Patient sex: M
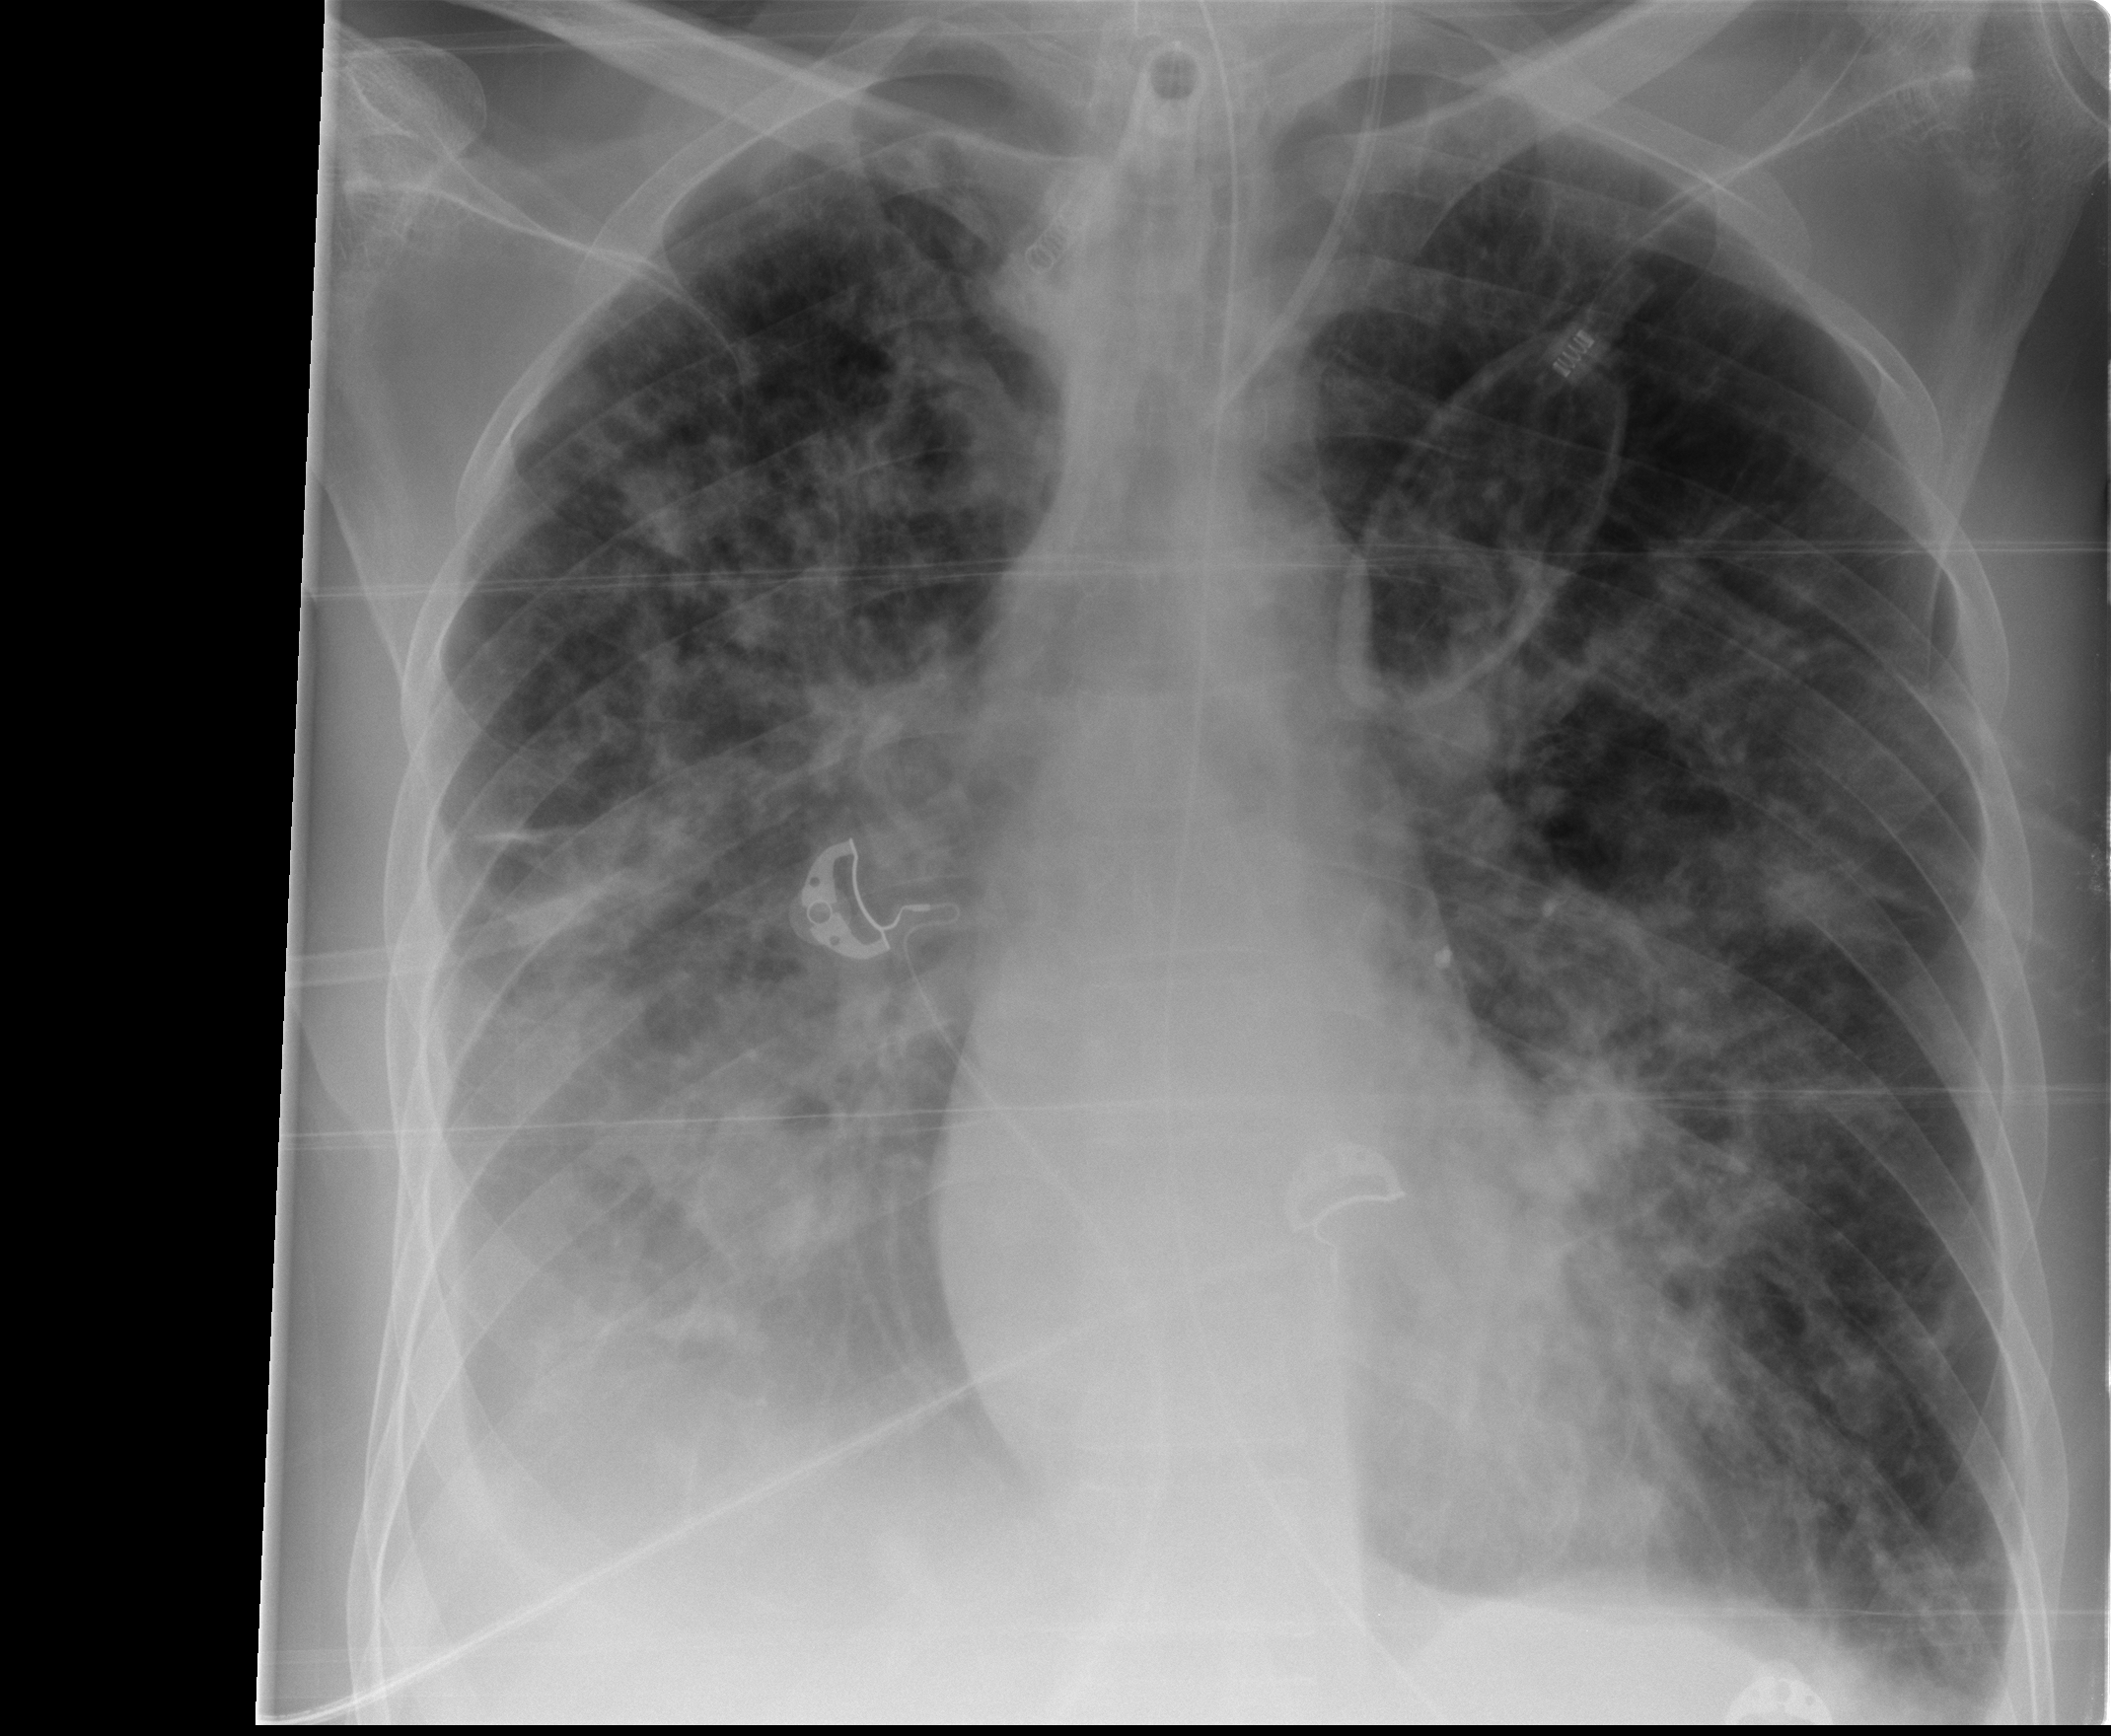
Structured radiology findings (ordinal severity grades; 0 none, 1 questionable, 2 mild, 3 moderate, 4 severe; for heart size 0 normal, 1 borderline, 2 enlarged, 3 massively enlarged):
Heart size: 0
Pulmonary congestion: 0
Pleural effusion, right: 2
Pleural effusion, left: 0
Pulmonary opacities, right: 3
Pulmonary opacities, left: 2
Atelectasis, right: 2
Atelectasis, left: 2